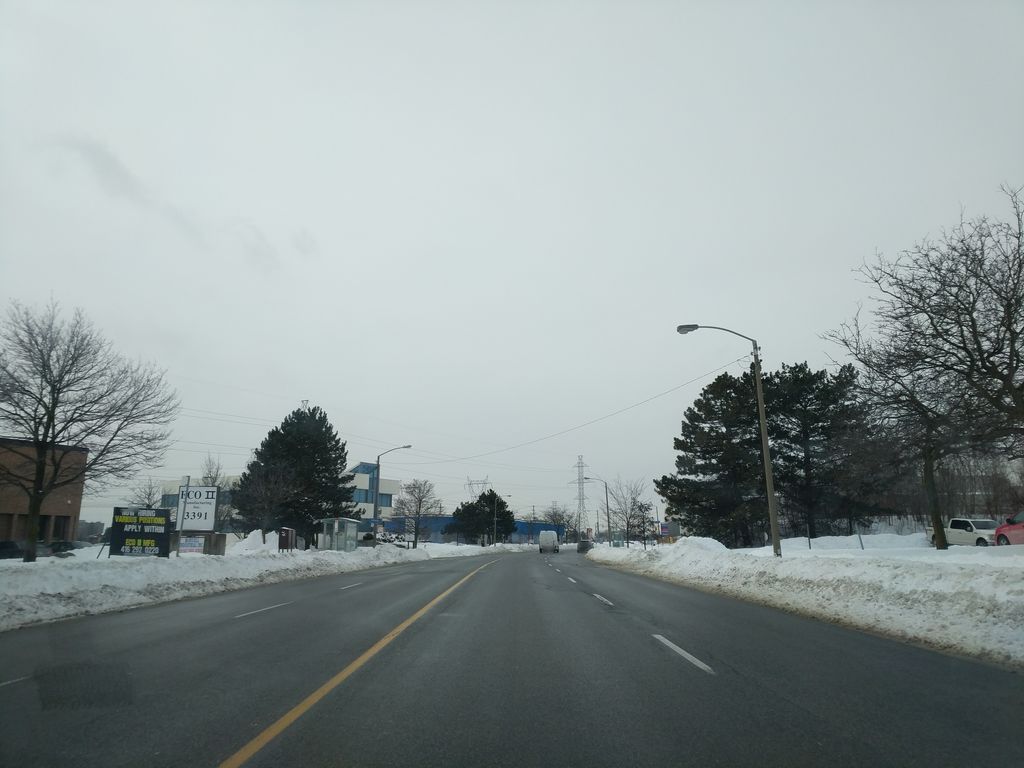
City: toronto